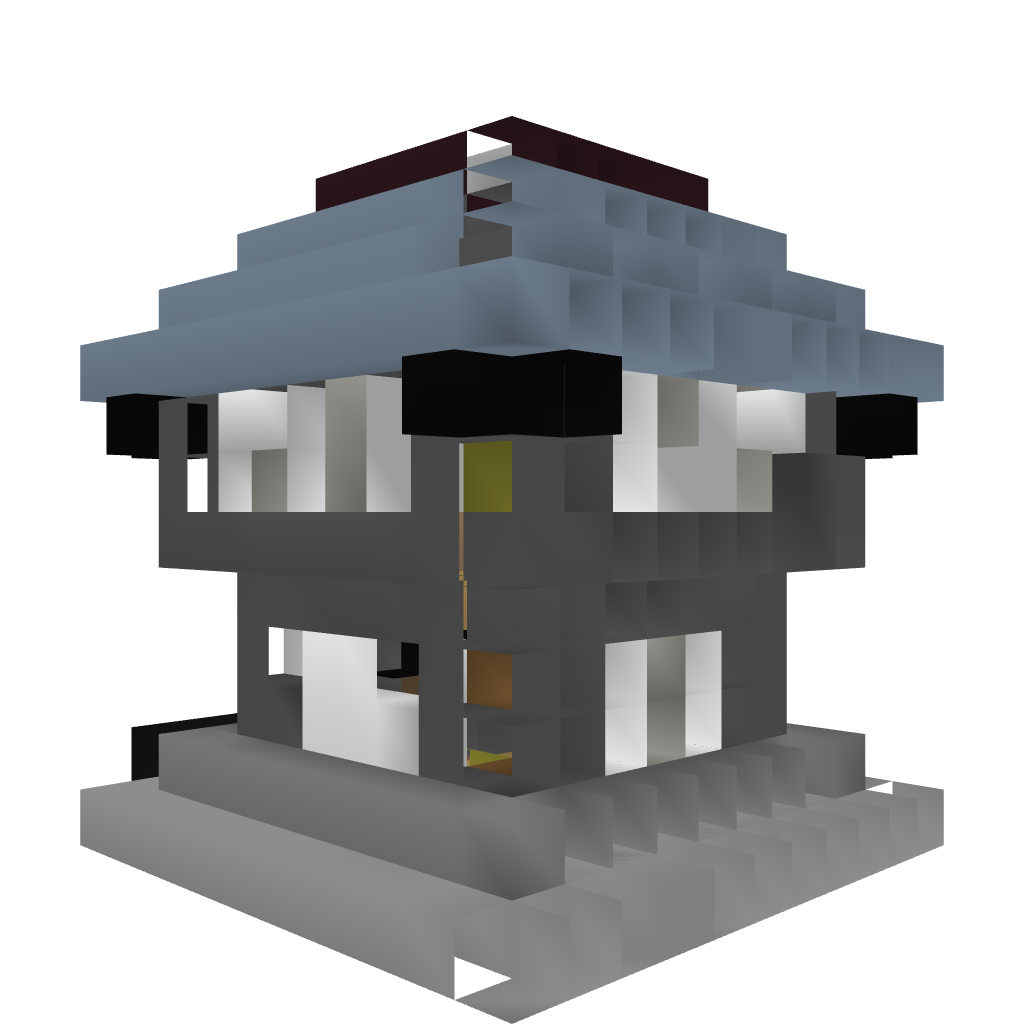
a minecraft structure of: small medieval house